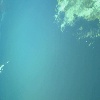
Label: water